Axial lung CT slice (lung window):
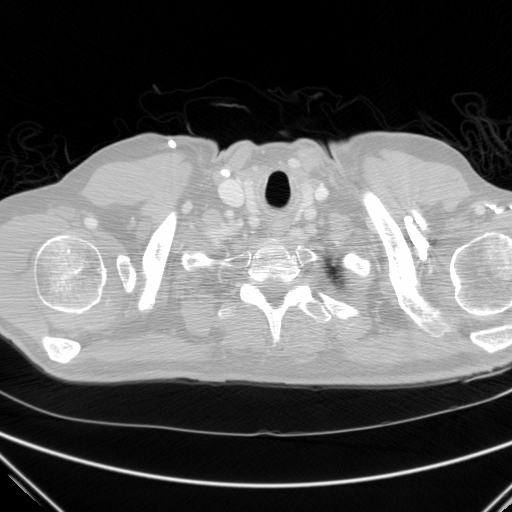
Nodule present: no